Current action and preconditions to check: trajectory_clear

Your task: For each precondition in the list above, predict whether it will hold at this action.

Consider the current scene as observed from the mobile robot's camera, and analyze the predicted future states of all dynamic agents (e.g., people, animals, vehicles, or any moving entities) within the NEXT SECOND.

IMPORTANT: Only answer "very likely" if you are absolutely certain—based on strong, clear evidence—that a dynamic agent will violate the precondition in the predicted future state. Do NOT answer "very likely" for unlikely, ambiguous, or low-probability risks.

Ask yourself for each precondition: Is there a high probability, with clear and convincing evidence, that the predicted future states of any dynamic agent will interfere with the predicted future state of the currently executing action within the NEXT SECOND, causing that precondition to fail?

Assess the risk level based on these predictions. Use "likely" or "very likely" if motions create a clear risk of interference.

Use "neutral" or "improbable" if agents are nearby but their predicted paths are clearly diverging or non-conflicting.

Failure Risk Categories: "very improbable", "improbable", "neutral", "likely", "very likely"

Answer Format: Output ONLY the probability_of_failure value from these categories: "very improbable", "improbable", "neutral", "likely", "very likely"

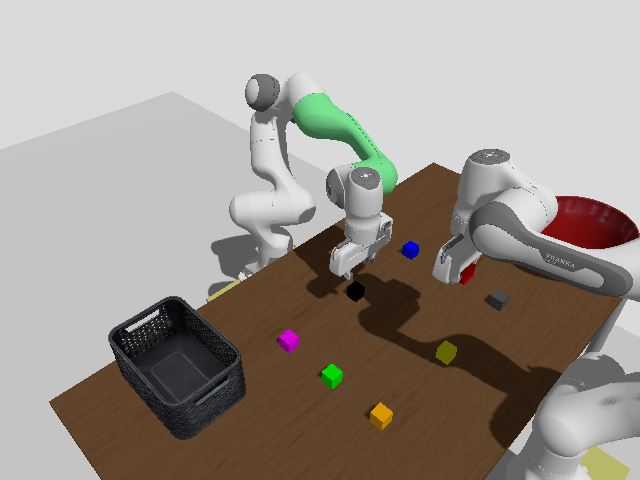

Answer: very improbable